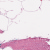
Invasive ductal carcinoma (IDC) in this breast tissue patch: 0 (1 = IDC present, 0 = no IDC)